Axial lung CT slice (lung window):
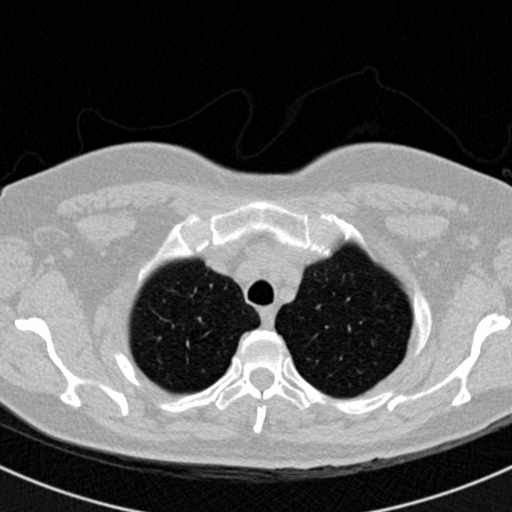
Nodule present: no